Question: How can I clear the history of the Open Resource dialog? The history shows all the files you've opened before using the Open Resource dialog, and is shown before you start typing a query in the search field:

I can't find any way to reset/clear it, and lately it has become cluttered, it contains almost every file in the project.
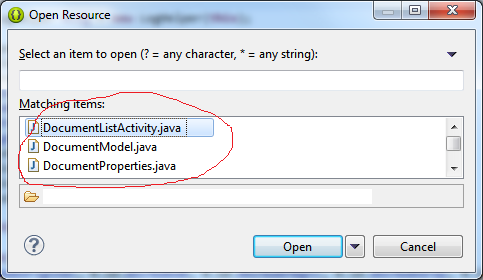
Answer: Just select an entry and hit .
Or right click on an entry and choose .
You can select all of them with + and remove them with one command.
This works in the JDT dialog too.